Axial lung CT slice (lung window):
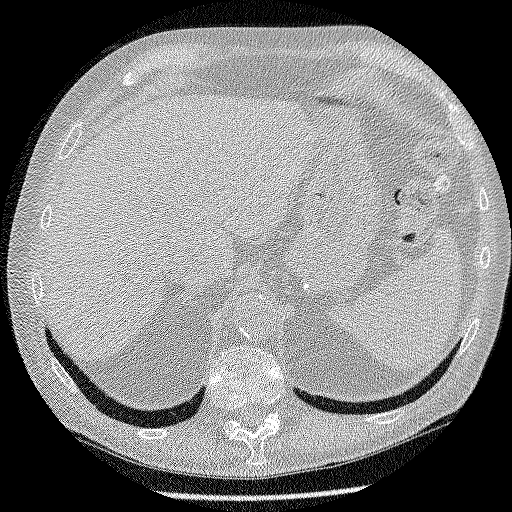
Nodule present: no